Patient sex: F
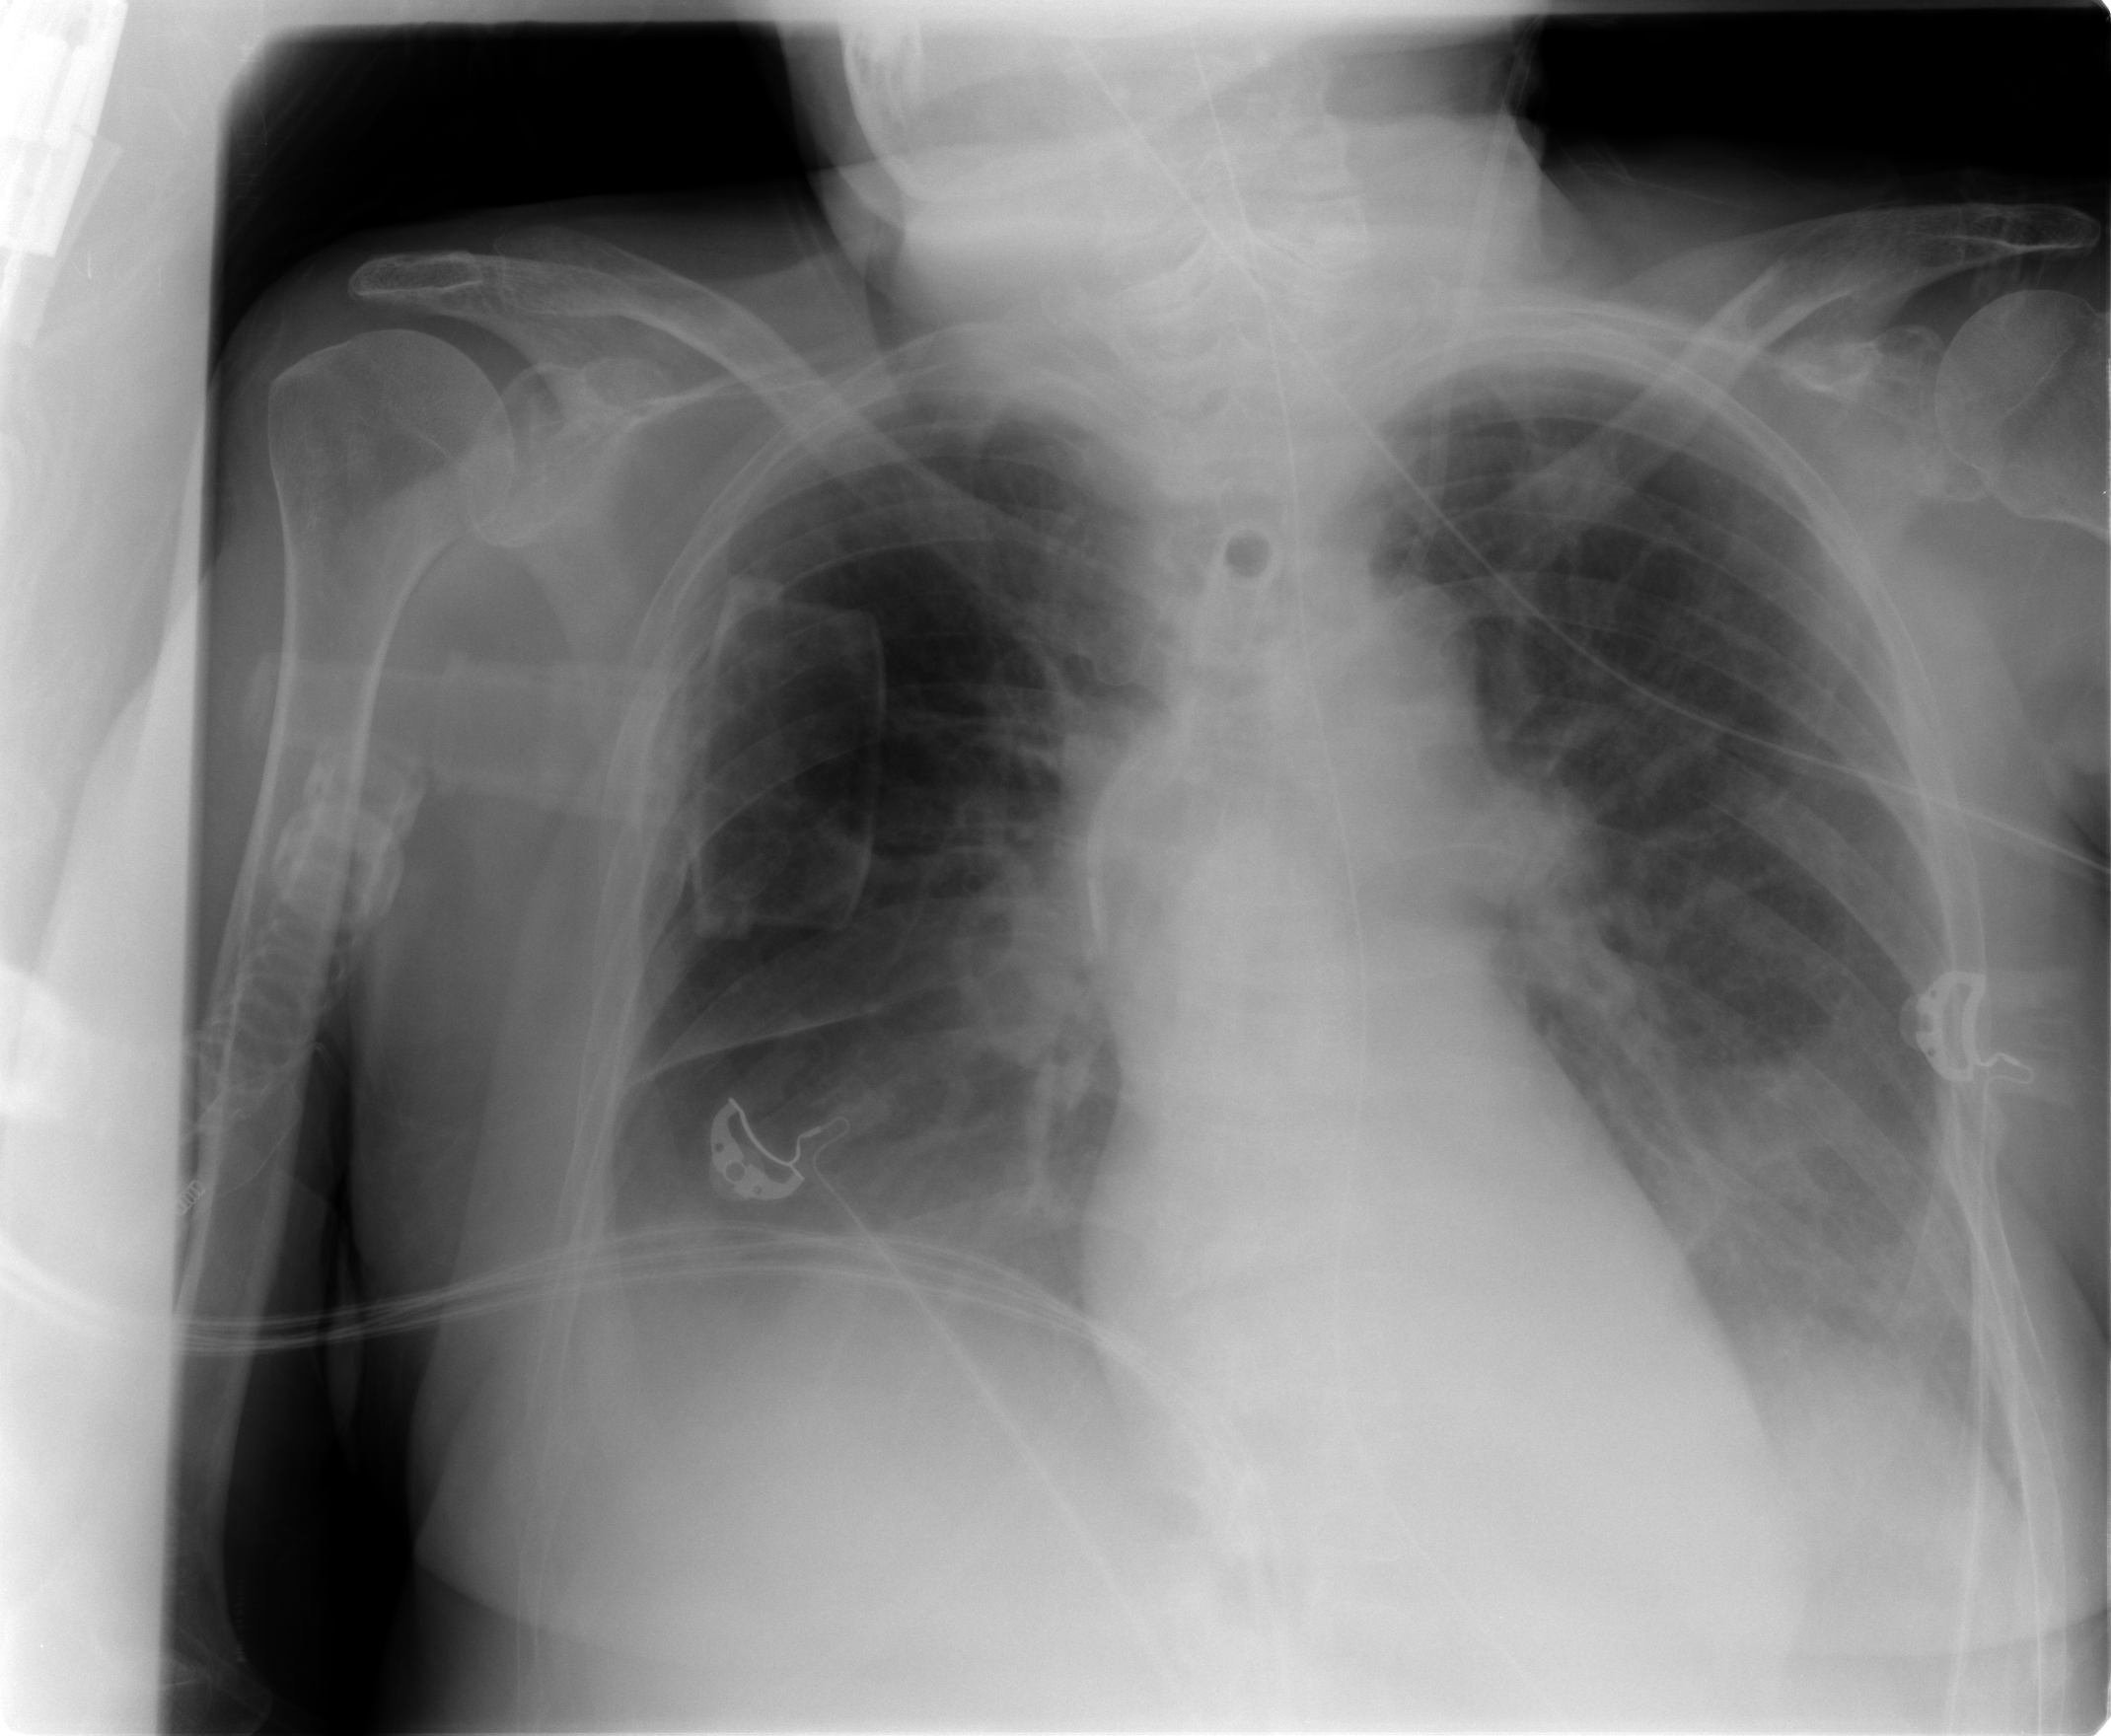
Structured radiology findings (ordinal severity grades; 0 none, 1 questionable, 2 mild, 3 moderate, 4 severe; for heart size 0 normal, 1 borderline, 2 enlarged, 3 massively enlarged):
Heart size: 0
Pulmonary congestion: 2
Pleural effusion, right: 2
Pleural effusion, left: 2
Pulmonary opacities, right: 3
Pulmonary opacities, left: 2
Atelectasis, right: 3
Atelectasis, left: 3